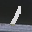
Label: 1